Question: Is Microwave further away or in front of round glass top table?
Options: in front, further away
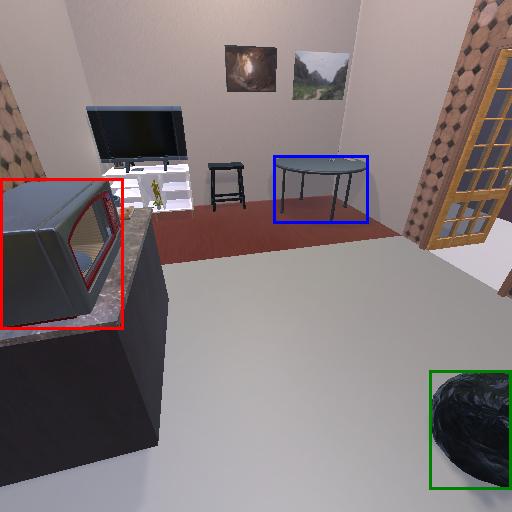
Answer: in front